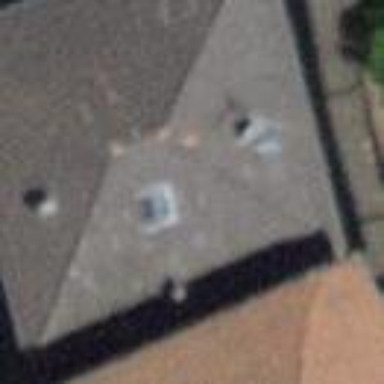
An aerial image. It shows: Hipped roof apartment building.